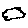
Label: cloud